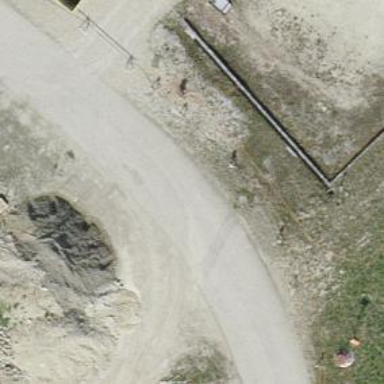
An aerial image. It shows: Driveway leading to service road.